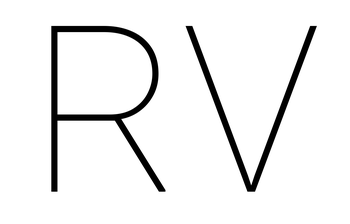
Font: Roboto_Thin